Field crop: maize
Growth stage: 2
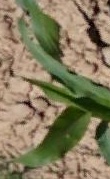
Species: maize